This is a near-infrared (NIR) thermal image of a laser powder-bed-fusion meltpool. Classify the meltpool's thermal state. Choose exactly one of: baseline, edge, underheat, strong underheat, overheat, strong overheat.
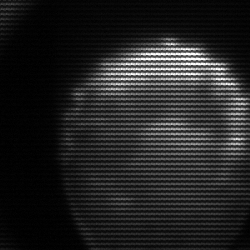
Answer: edge